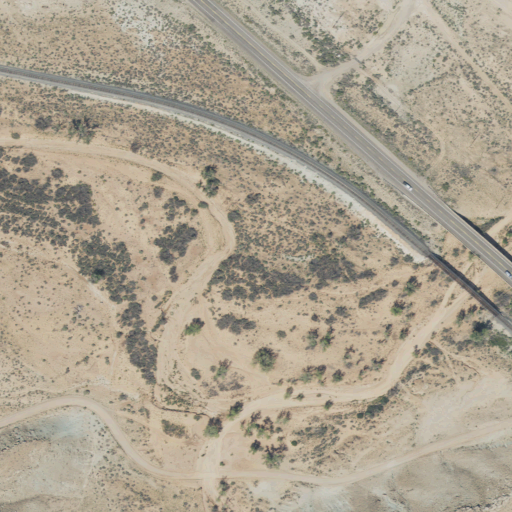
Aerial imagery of valley in Utah named Bartlett Wash containing shrub, low intensity development, open development, medium intensity development, and grassland